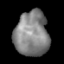
Tissue: lung
Cell type: Others
Senescence score: 0.204
Nuclear area (px): 1496
Mean DAPI intensity: 131.8